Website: home-depot
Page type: payment
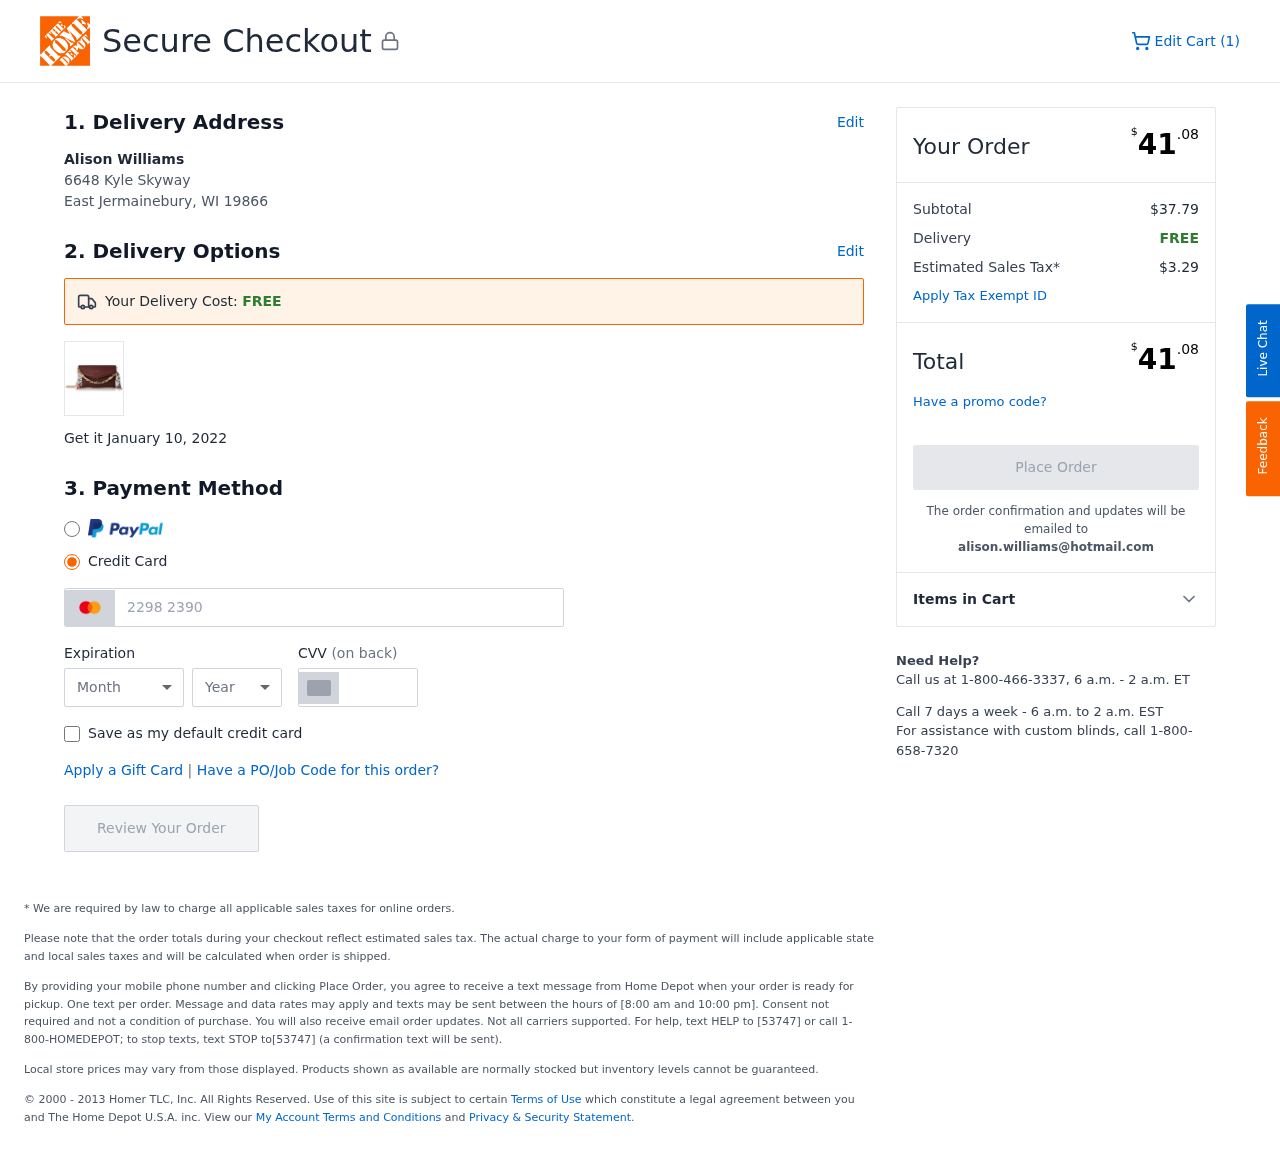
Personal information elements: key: PII_CARD_CVV
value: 814
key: PII_CARD_EXPIRY_MONTH
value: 03
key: PII_CARD_EXPIRY_YEAR
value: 29
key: PII_CARD_NUMBER
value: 2298 2390 4583 8563
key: PII_CITY_STATE_ZIP
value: East Jermainebury, WI 19866
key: PII_EMAIL
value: alison.williams@hotmail.com
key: PII_FULLNAME
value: Alison Williams
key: PII_STREET
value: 6648 Kyle Skyway
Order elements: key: ORDER_NUM_ITEMS
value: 1
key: ORDER_DELIVERY_DATE
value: January 10, 2022
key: ORDER_TOTAL
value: $41.08
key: ORDER_SUBTOTAL
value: $37.79
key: ORDER_SHIPPING_COST
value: FREE
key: ORDER_TAX
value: $3.29